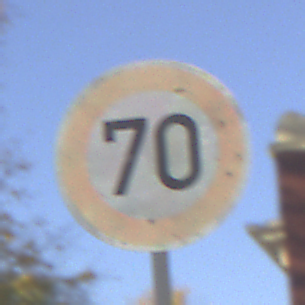
Verkehrszeichen: Geschwindigkeit70
Umgebung: Outdoor, Urban
Tageszeit: SunriseSunset
Wetter: PartlyCloudy
Licht: Natural
Jahreszeit: Autumn
Kontrast: HighContrast